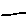
Label: line